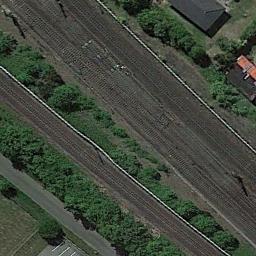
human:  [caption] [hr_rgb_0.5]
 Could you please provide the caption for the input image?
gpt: There are trees and cars on both sides of the railway .

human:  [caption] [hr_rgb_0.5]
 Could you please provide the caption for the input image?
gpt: The railway is next to lines of trees and some houses .

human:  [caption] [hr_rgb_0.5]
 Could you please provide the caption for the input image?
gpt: Lots of trees are beside the railway .

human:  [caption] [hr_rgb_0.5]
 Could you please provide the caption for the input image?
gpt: These railways have no trains on the railways and some trees are between the railways .

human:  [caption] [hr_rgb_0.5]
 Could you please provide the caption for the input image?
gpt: There are some green trees beside the railway .